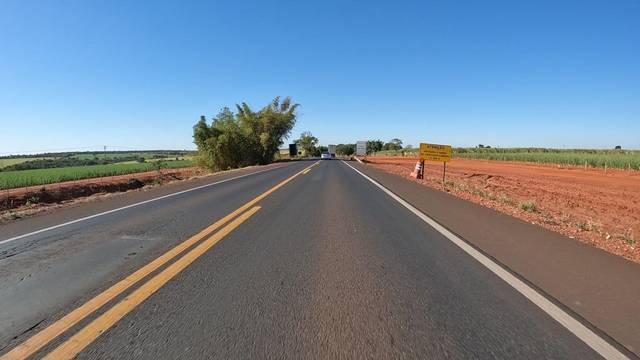
Region: Brazil
Coordinates: -20.574, -48.637